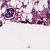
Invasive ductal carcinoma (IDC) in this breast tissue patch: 1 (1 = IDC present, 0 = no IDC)